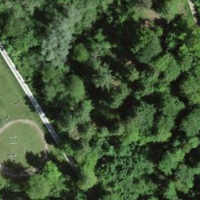
EUNIS habitat code: 43
Species observed at this site:
Prunus spinosa